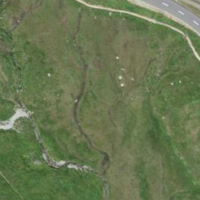
EUNIS habitat code: 26
Species observed at this site:
Oenanthe oenanthe
Saxicola rubetra
Parnassia palustris
Troglodytes troglodytes
Eriophorum angustifolium
Anthus spinoletta
Vaccinium myrtillus
Zootoca vivipara
Coloeus monedula